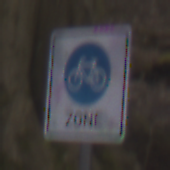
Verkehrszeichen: BeginnFahrradzone
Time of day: MorningAfternoon
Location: Outdoor (Nature)
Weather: Overcast
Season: Autumn
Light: Natural